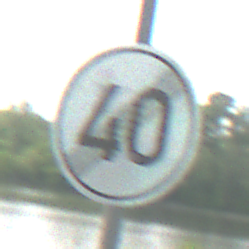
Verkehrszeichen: EndeGeschwindigkeit40
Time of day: MorningAfternoon
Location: Outdoor (Nature)
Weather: PartlyCloudy
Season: NotSpecified
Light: Natural